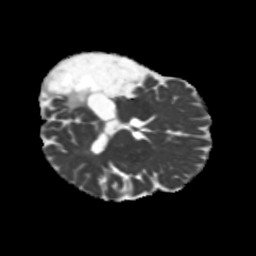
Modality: MD
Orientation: axial
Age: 58
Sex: male
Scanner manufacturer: siemens
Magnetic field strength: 3 T
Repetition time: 5.25 s
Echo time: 0.08 s